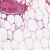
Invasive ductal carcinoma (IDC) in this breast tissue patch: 0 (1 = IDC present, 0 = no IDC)